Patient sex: M
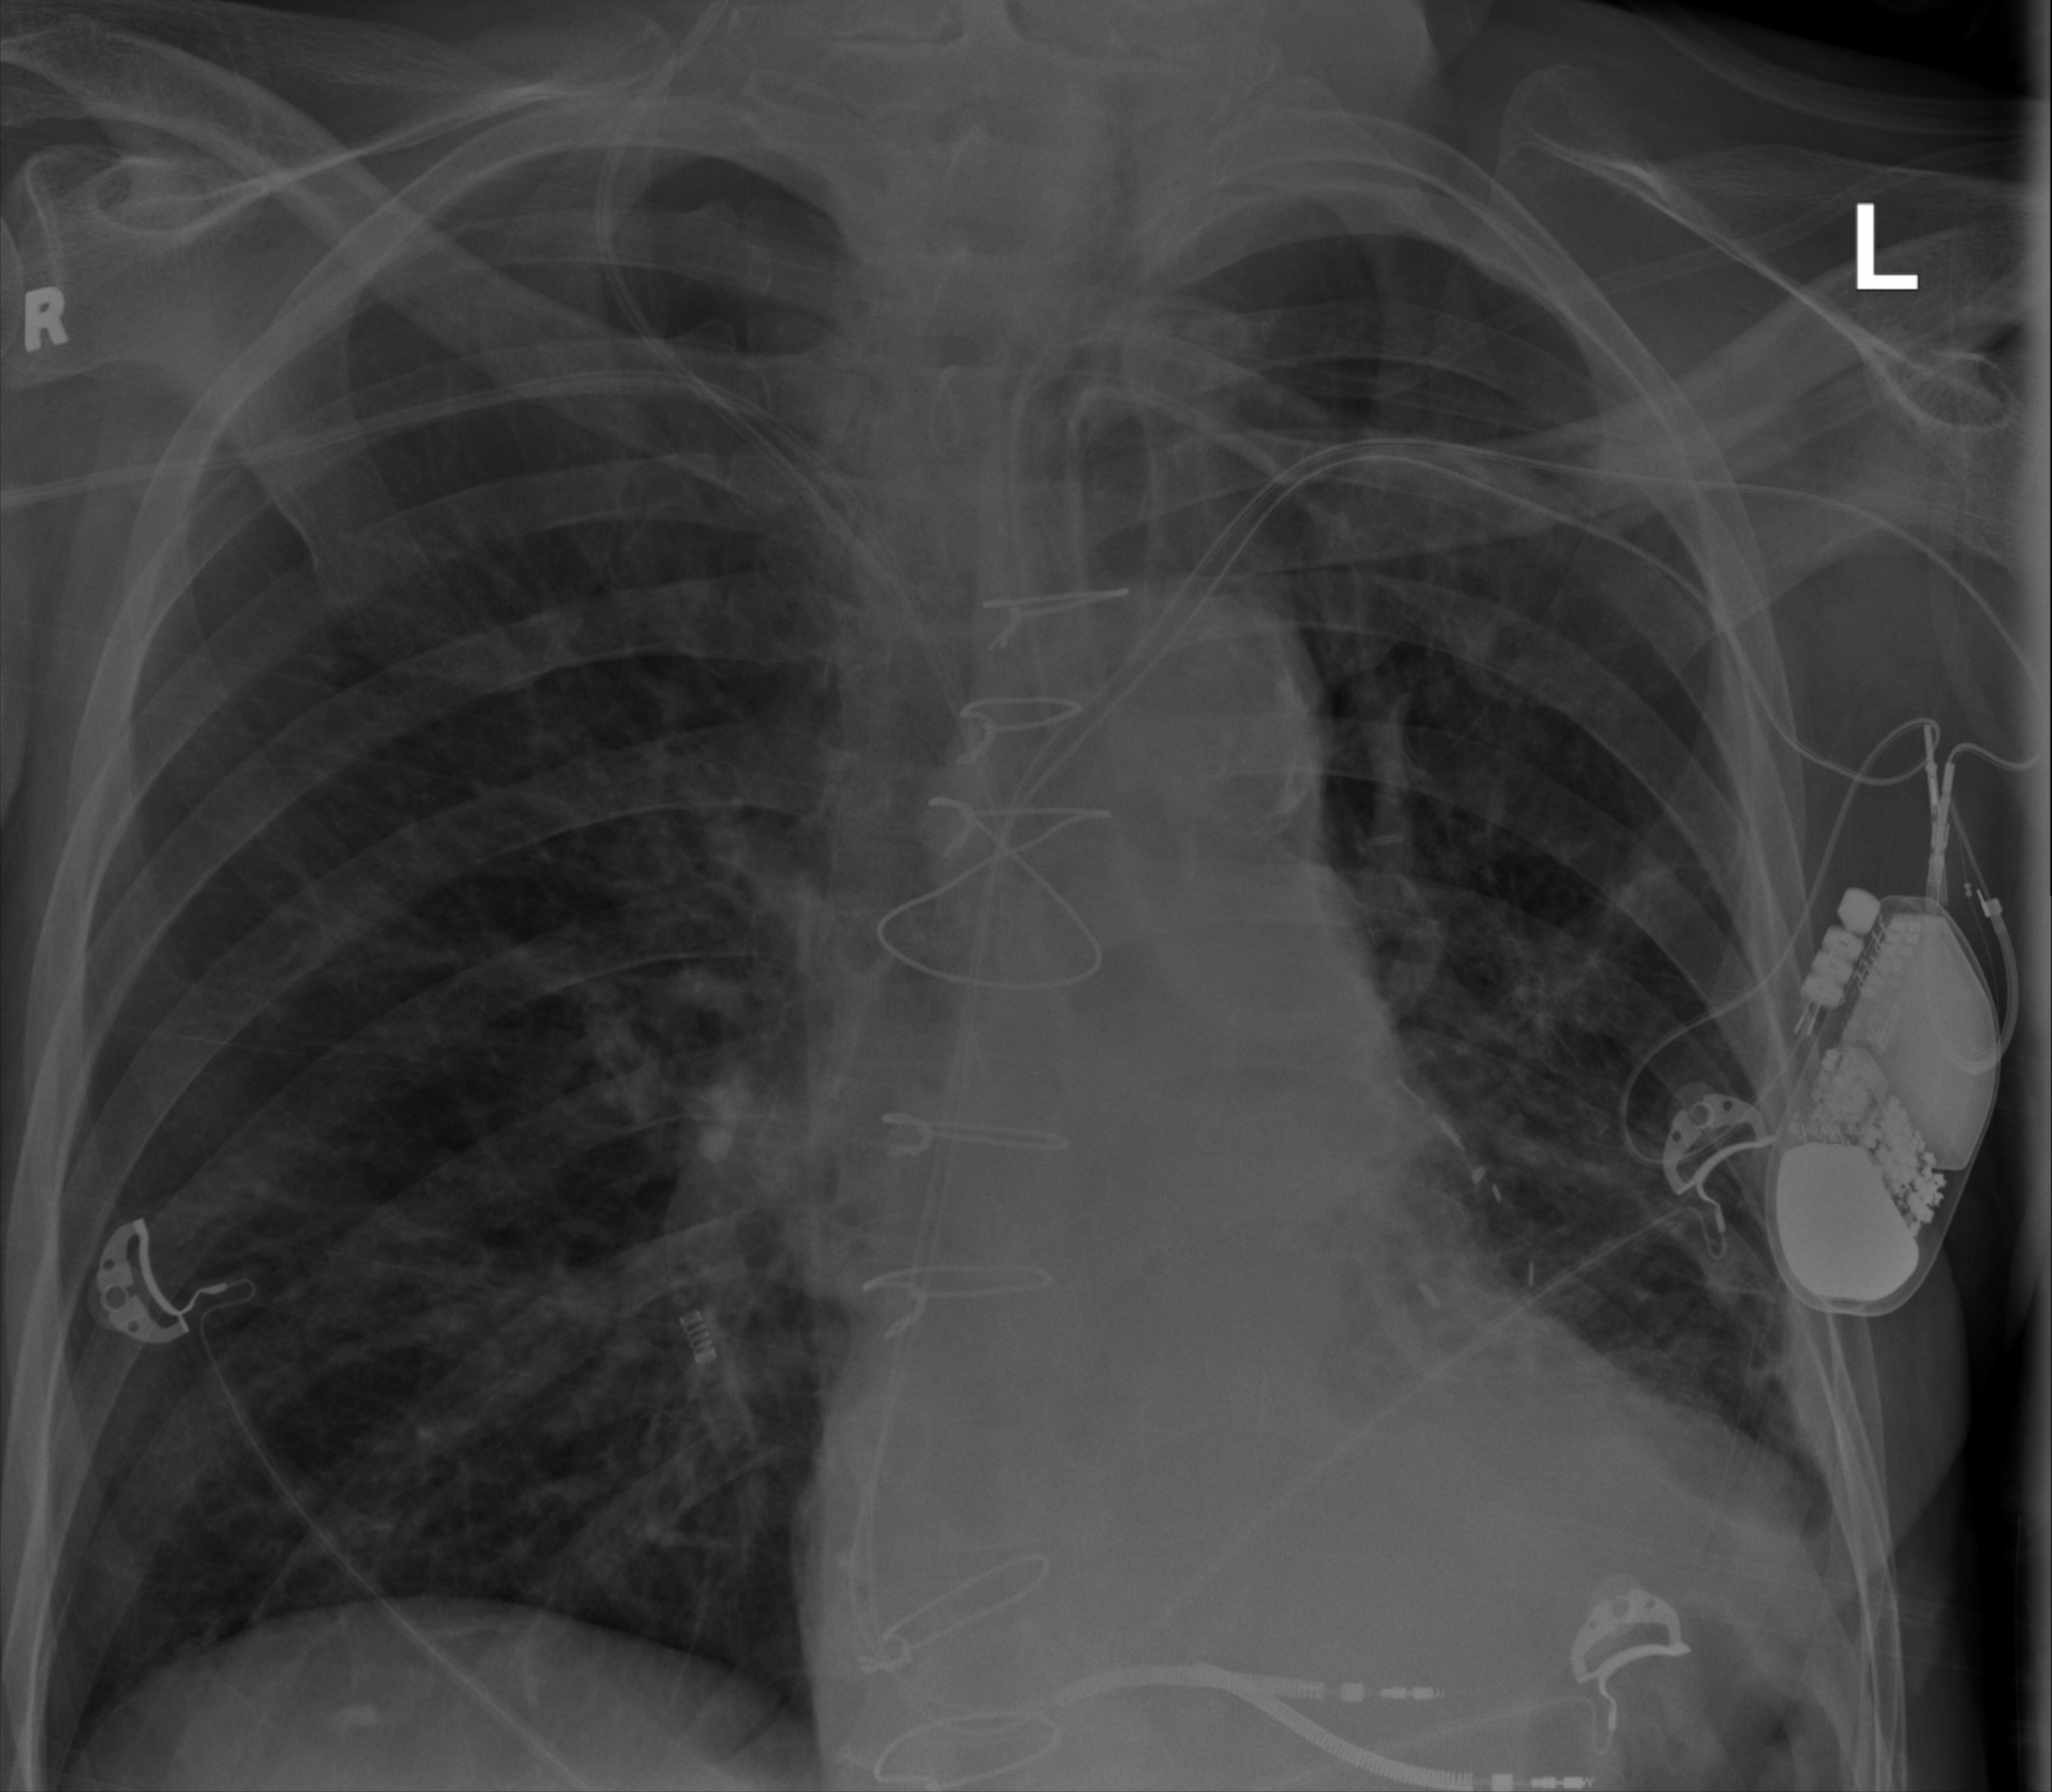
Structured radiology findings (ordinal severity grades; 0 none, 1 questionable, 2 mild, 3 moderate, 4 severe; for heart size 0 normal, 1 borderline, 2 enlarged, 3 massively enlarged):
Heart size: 1
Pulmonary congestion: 0
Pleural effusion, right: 0
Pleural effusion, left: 3
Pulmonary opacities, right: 0
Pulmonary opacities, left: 2
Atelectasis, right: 0
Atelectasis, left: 2